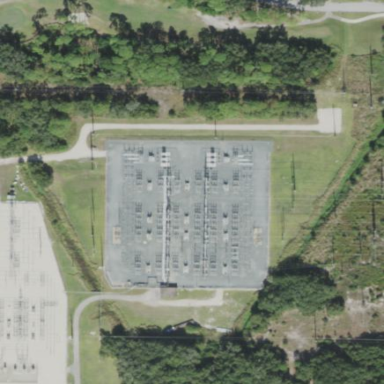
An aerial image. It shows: Outdoor substation at the transmission level.